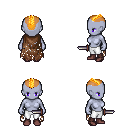
a pixel art fantasy rpg character, female body template, dark elf, purple skin, brown tattered cape, white pants, light blonde short mohawk hairstyle, maroon shoes, dagger, four views (front, back, left, right), 2x2 character sprite sheet, small pixel art, hard edges, no anti-aliasing